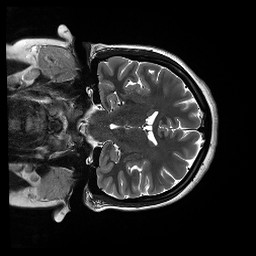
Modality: T2w
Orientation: coronal
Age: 20
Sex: female